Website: crate-barrel
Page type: newsletter-management
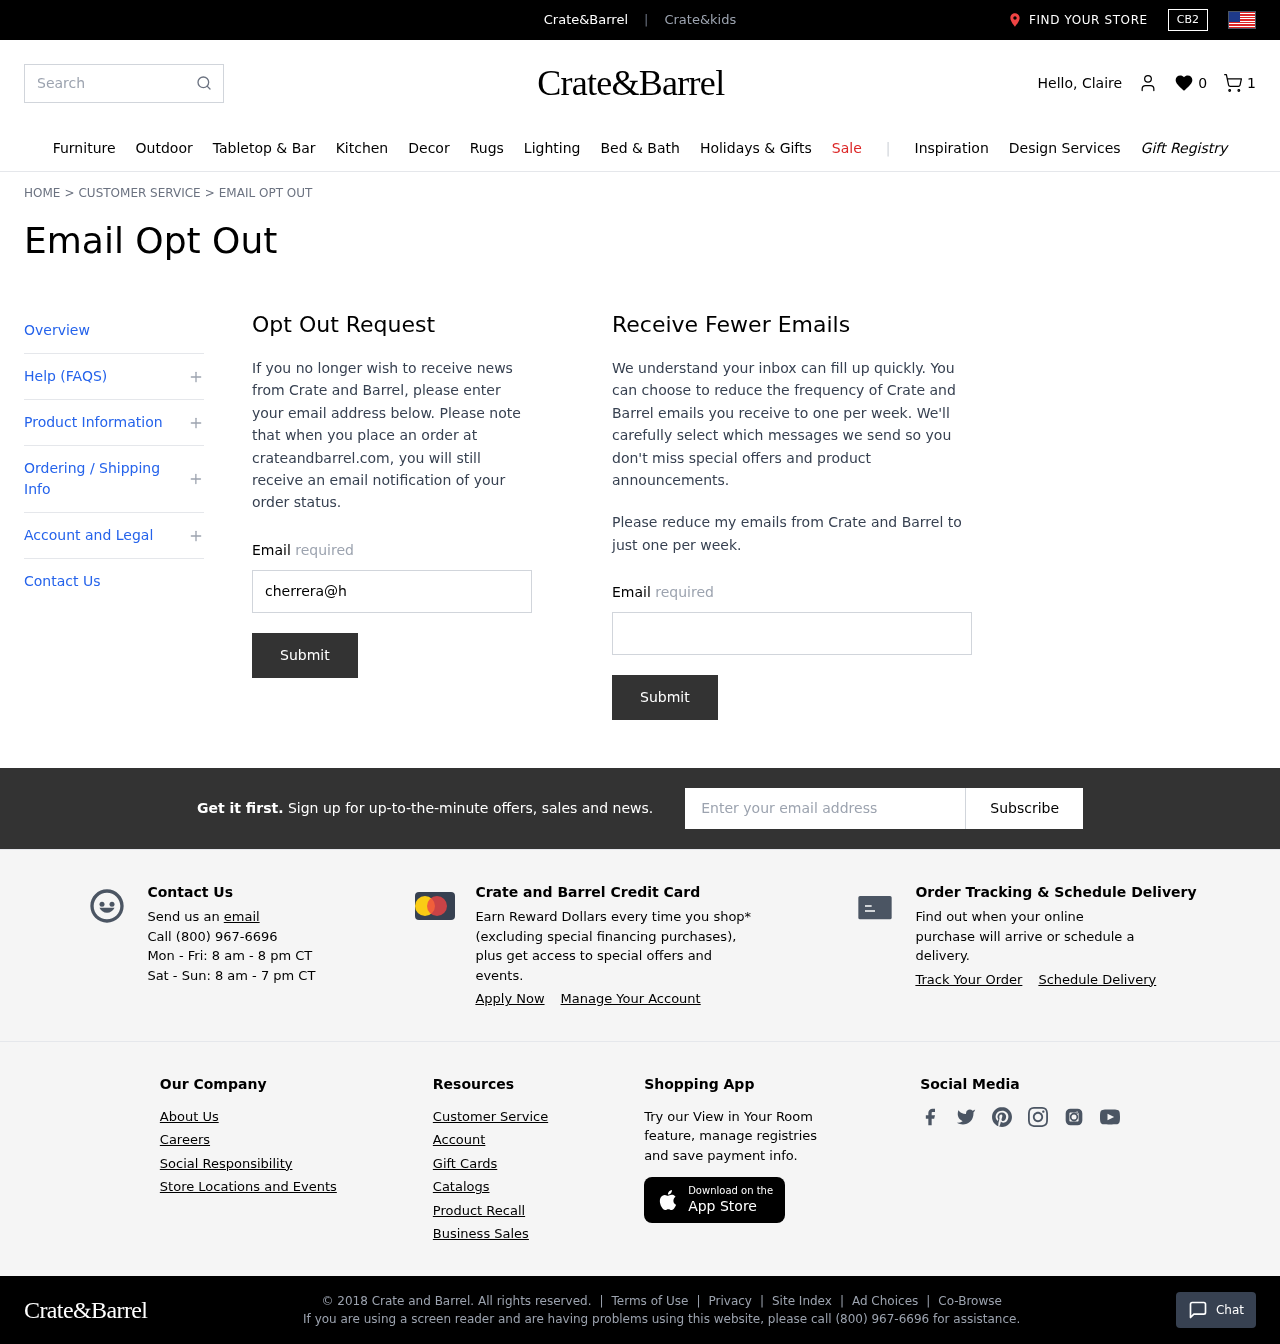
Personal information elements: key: PII_EMAIL
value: cherrera@hotmail.com
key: PII_EMAIL2
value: cherrera@hotmail.com
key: PII_EMAIL3
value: cherrera@hotmail.com
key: PII_FIRSTNAME
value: Claire
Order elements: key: ORDER_NUM_ITEMS
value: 1
Search elements: key: HEADER_SEARCH
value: Search
Other elements: key: WISHLIST_COUNT
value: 0